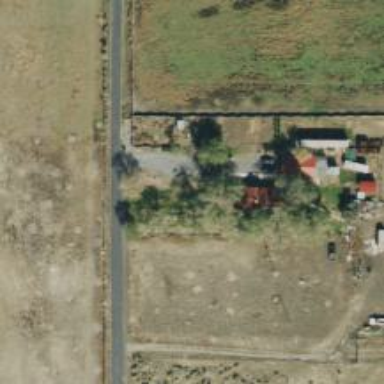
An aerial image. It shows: Driveway leading to service road.